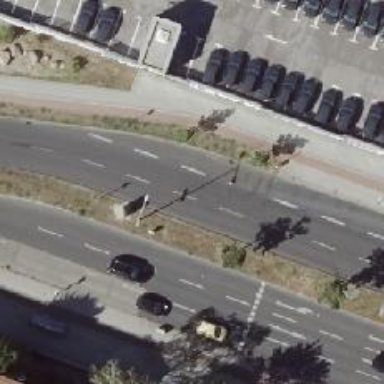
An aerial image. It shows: Secondary road with asphalt surface and cycle track on the right.